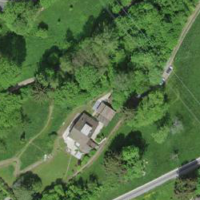
EUNIS habitat code: 55
Species observed at this site:
Allium ursinum